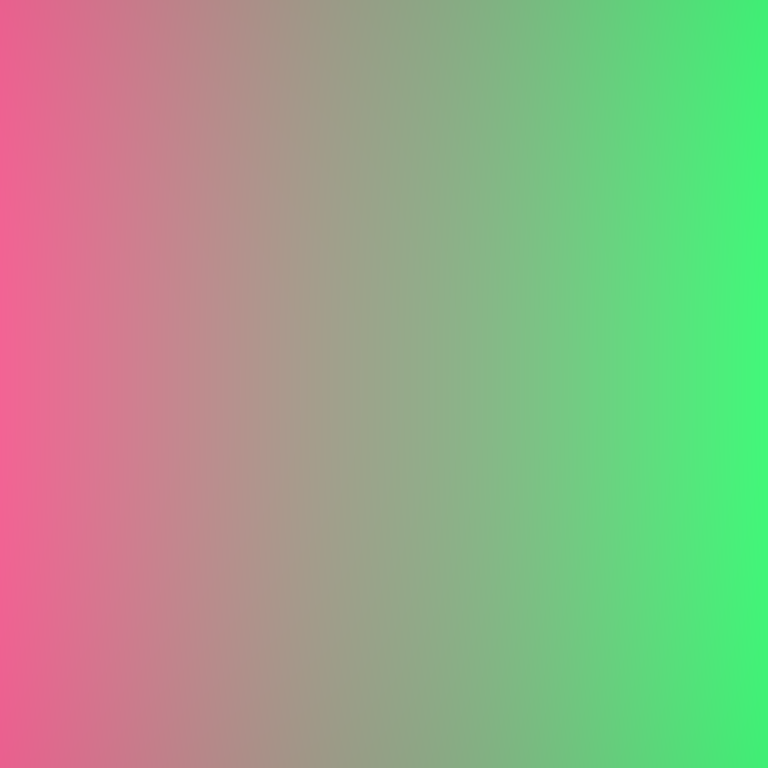
Abstract light effect, smooth gradient from soft pink to bright green, calm atmosphere, diffuse light, no room, no furniture, no objects.